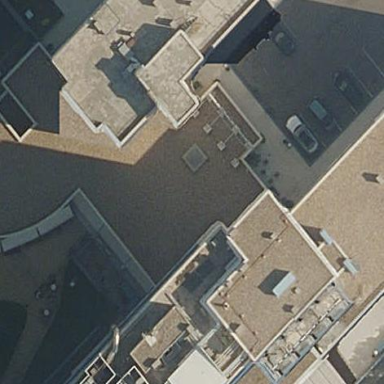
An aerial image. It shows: Building.